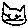
Label: cat